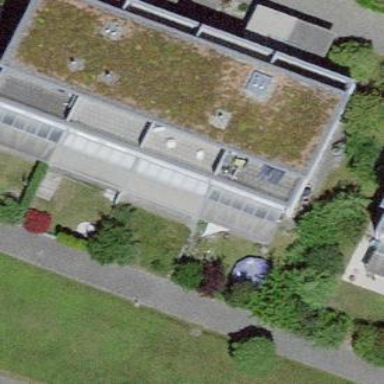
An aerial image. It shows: Terrace building.